Question: I wonder if somebody knows how to execute this code, but that each level is separately plotted.
'''
sites<-levels(OrchardSprays$treatment)
par(mfcol=c(4,2))
for (i in 1:length(sites)) {
here_tmp<-sites[i]
plot(droplevels(subset(OrchardSprays, Site = here_tmp, select = c(treatment,decrease))))
}
'''

This is the output that it gives me. But I want different graphs of the different levels. I don't know why it gives me the same graphs...
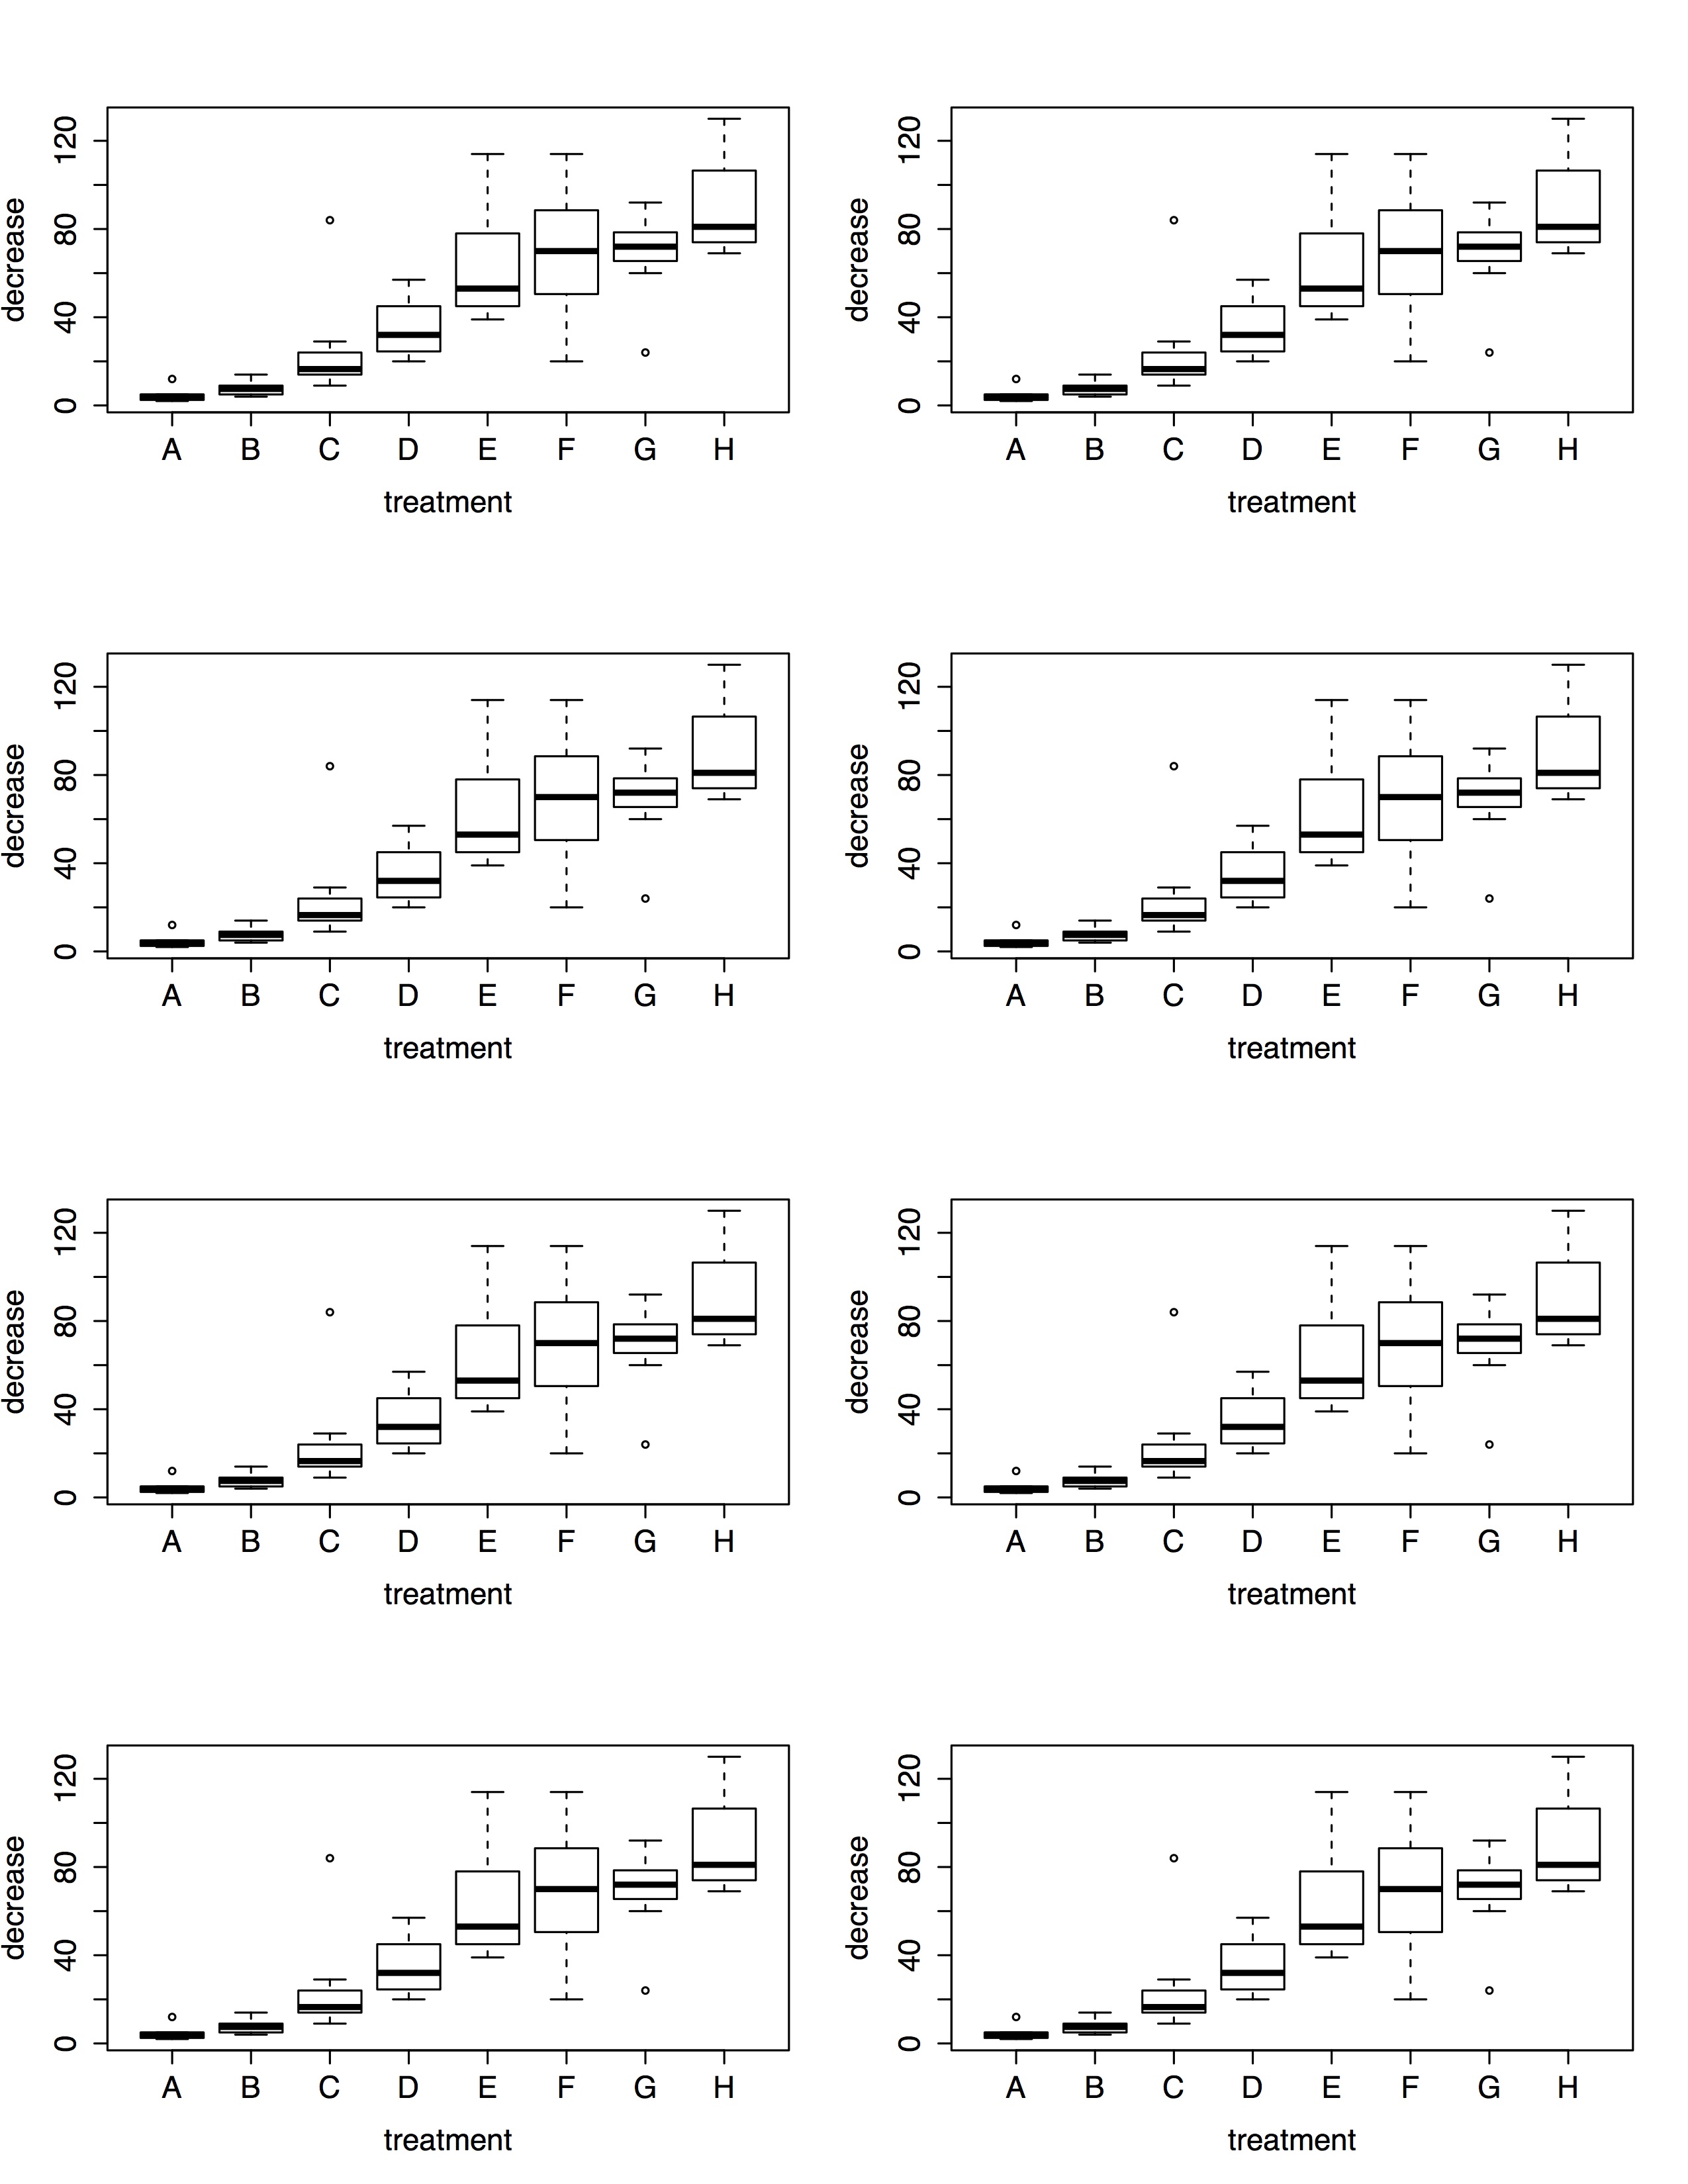
Answer: I agree with @SimonG that it's not clear why you'd want to have the each level plotted on a separate graph, but here's a way to do it with 'ggplot2', which has a nice system for creating plots of each level of a variable without much extra code:
'''
library(ggplot2)
ggplot(OrchardSprays, aes(treatment, decrease)) +
geom_boxplot() +
facet_wrap(~treatment, scales="free_x", ncol=2)
'''
To put all the boxplots in a single graph, just remove the last line:
'''
ggplot(OrchardSprays, aes(treatment, decrease)) +
geom_boxplot()
'''